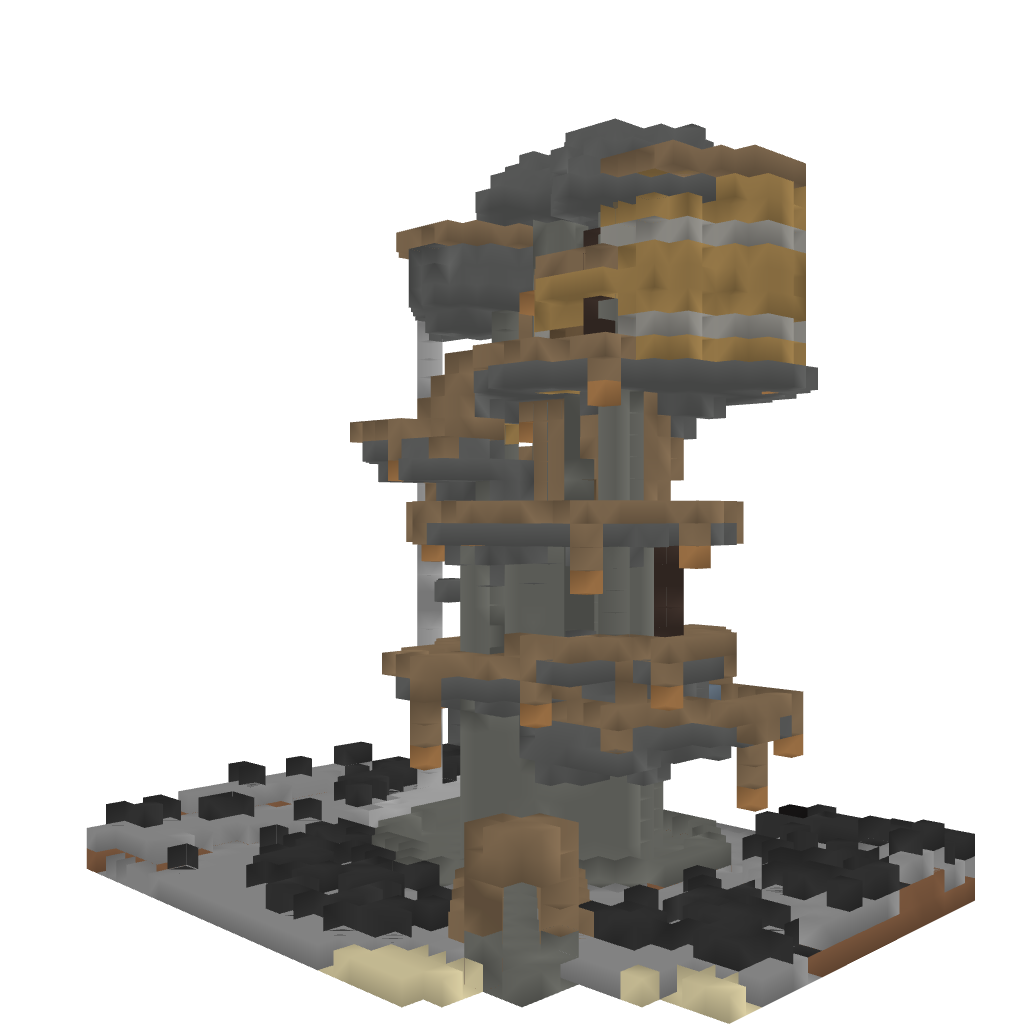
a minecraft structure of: Jungle Treehouse